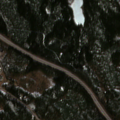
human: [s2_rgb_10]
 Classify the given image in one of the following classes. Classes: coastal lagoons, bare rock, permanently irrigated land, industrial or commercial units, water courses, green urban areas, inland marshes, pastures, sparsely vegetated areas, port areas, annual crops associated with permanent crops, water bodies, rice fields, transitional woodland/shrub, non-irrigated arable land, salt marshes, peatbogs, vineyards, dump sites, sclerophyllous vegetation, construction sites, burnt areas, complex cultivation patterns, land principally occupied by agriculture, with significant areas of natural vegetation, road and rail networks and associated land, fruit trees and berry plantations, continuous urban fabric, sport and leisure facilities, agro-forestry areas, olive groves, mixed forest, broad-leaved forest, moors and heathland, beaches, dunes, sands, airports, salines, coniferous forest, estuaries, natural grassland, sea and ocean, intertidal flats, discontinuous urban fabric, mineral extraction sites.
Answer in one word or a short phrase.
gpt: industrial or commercial units, coniferous forest, mixed forest, transitional woodland/shrub